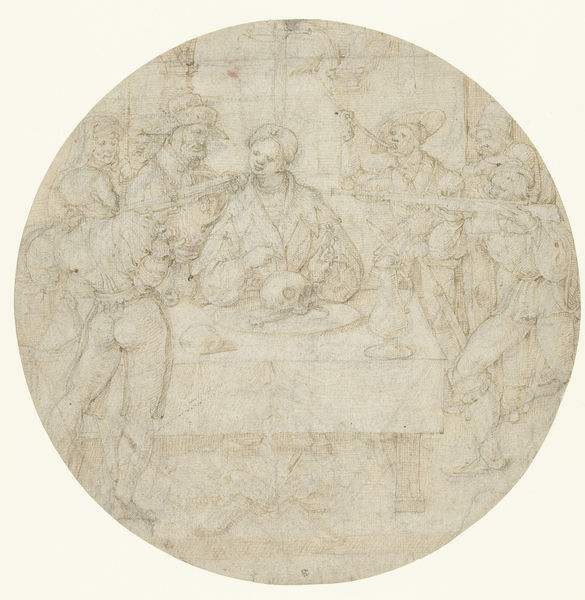
Titel: Broer van de koning wordt met de dood bedreigd
Künstler: Lucas van Leyden
Standort: Amsterdam
Institution: Rijksmuseum
Schlagwörter: hat, men, soldiers, old, table, talking, woman, tapestry, wine, food, man, death, male, drawing, black and white, hats, sketch, beard, renaissance, jesus, pencil, circle, cloth, coin, eating, drunk, jester, dish, round, pitcher, beer, skull, faded, points, ass, nobility, gun, guns, meal, tights, rifle, dinner, attack, weapons, bard, vintage, bullet, tondo, buttocks, spoon, booty, booze